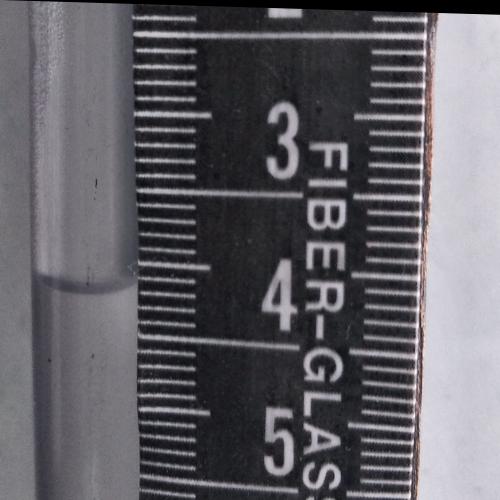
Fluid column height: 4.2 cm